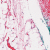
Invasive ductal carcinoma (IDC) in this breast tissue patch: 0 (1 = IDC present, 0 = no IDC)